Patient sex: M
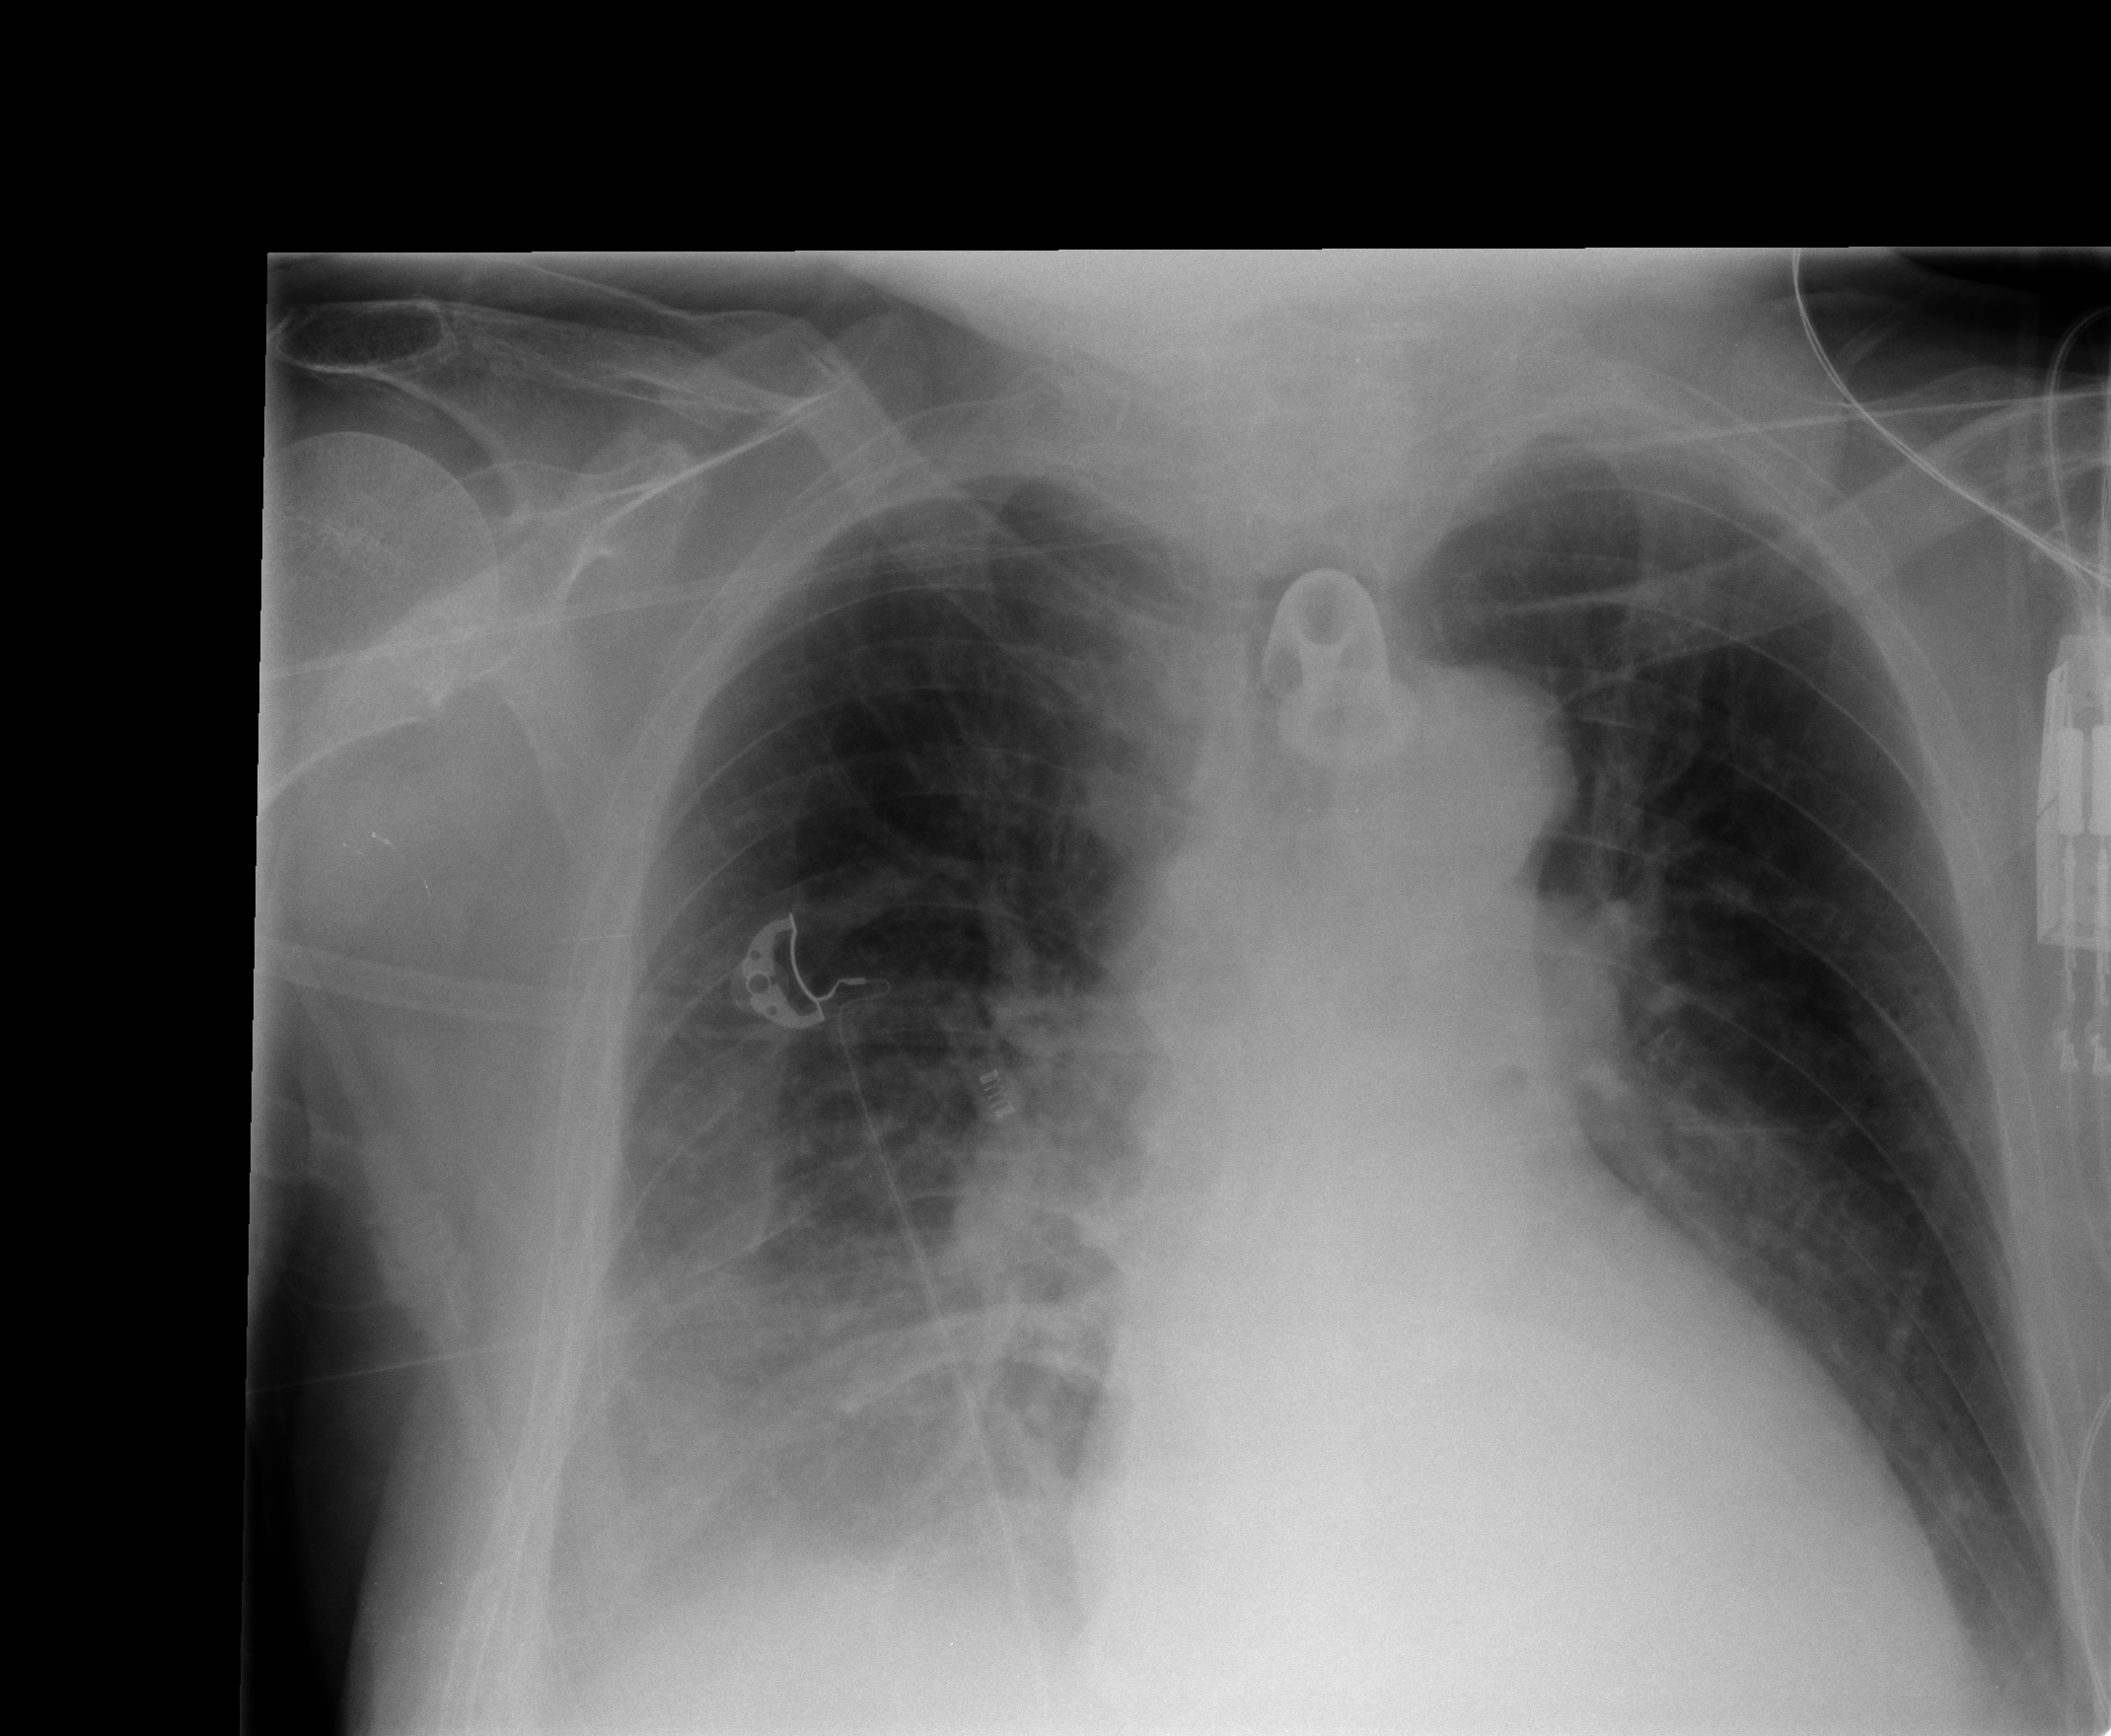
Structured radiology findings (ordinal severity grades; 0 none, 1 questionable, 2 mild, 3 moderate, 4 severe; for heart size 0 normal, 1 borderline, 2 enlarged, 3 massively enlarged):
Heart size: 1
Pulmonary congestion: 2
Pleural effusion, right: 3
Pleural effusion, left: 2
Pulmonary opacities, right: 0
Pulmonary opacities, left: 0
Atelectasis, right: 2
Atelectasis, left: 2